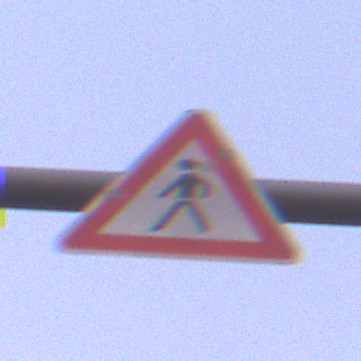
Verkehrszeichen: FussgaengerRechts
Umgebung: Outdoor, Nature
Tageszeit: SunriseSunset
Wetter: PartlyCloudy
Licht: Natural
Jahreszeit: NotSpecified
Kontrast: LowContrast